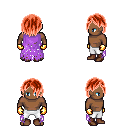
a pixel art fantasy rpg character, male body template, human, dark skin, maroon tattered cape, white pants, red bangs hairstyle, gold gloves, brown shoes, four views (front, back, left, right), 2x2 character sprite sheet, small pixel art, hard edges, no anti-aliasing